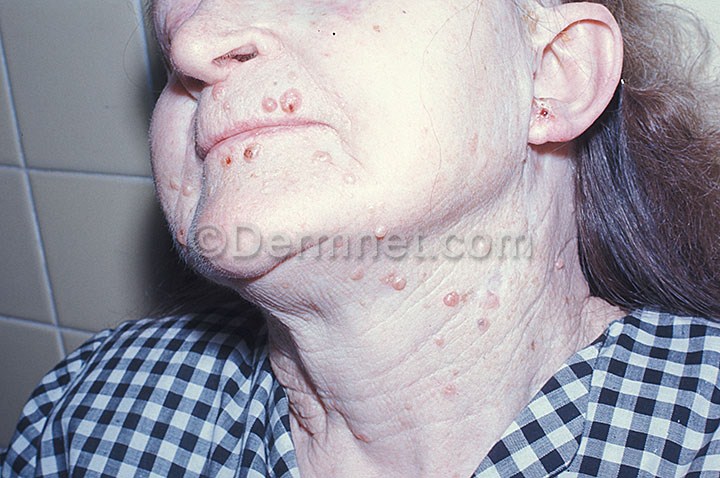
Disease: Actinic Keratosis Basal Cell Carcinoma and other Malignant Lesions